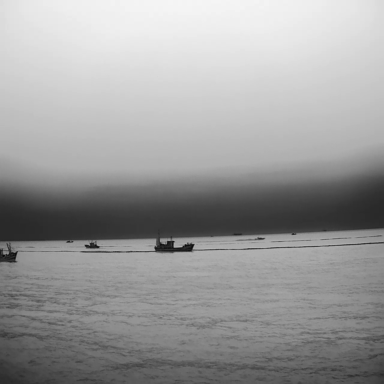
There are six objects shown in the infrared image, including five bulk_carriers, and a canoe.